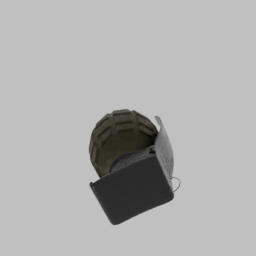
Label: tools